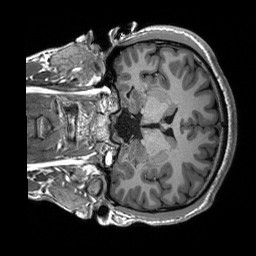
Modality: T1w
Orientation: coronal
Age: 23
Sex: male
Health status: healthy
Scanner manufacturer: siemens
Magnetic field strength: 3 T
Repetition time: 2.53 s
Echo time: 0.00227 s